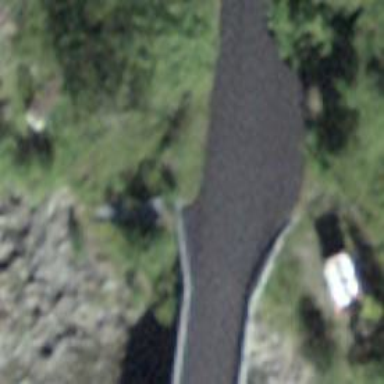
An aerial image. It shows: Unclassified road with bridge.